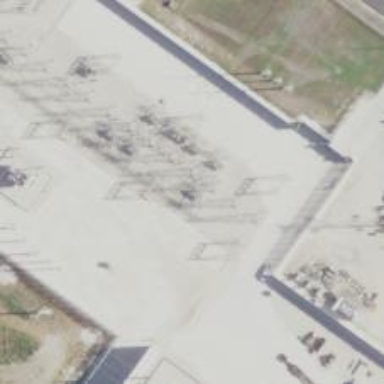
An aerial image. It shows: Switch for power supply.